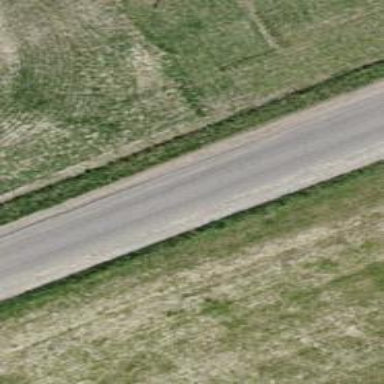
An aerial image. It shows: Unclassified road.